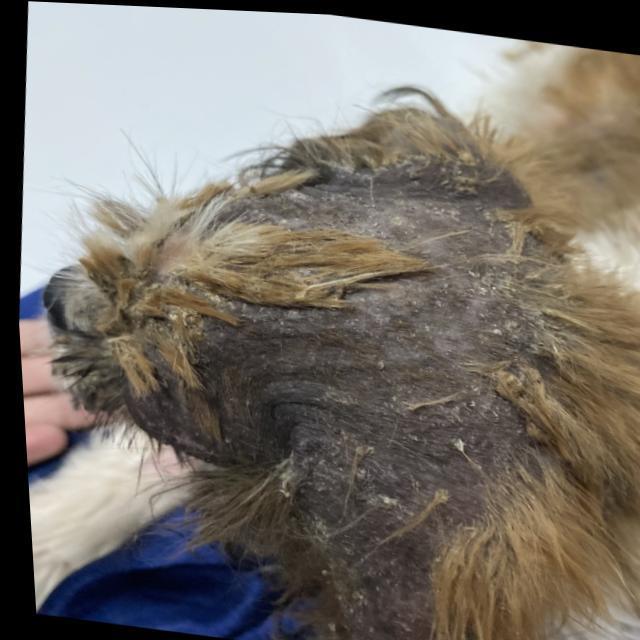
Canine demodicosis (Demodex mange) — caused by Demodex canis mites. Presents with alopecia, follicular papules, pustules, and comedones. Often localized on face and forelimbs.